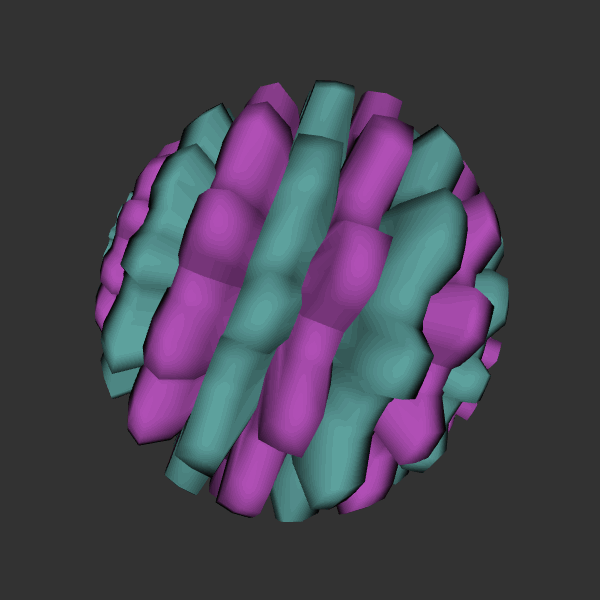
Background: dark